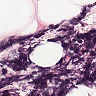
Metastatic tissue present: no